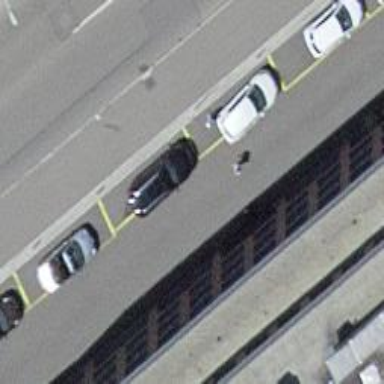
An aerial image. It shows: Parking entrance.